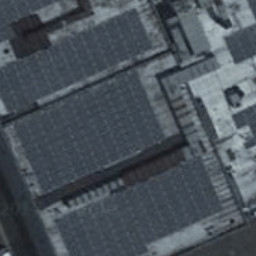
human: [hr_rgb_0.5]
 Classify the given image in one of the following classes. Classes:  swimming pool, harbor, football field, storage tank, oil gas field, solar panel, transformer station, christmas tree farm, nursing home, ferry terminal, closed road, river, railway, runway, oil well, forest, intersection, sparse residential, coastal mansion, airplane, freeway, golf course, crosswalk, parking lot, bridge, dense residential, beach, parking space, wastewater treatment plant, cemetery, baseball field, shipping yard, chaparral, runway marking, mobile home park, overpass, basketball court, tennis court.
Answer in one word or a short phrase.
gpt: solar panel